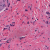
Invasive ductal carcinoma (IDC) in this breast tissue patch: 0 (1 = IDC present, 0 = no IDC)